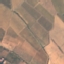
Label: PermanentCrop